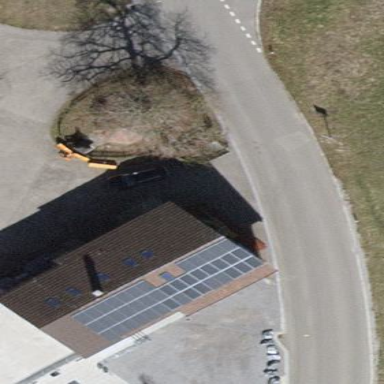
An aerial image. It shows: Gabled roof house.